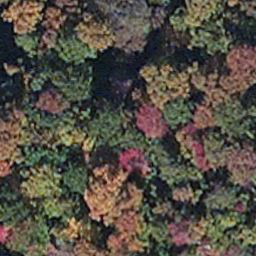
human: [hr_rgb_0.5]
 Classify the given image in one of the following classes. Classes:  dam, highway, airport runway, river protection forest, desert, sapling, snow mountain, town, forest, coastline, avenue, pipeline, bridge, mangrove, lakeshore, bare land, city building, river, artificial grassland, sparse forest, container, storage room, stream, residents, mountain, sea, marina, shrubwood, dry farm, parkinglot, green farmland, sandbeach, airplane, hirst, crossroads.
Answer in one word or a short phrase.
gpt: mangrove